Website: home-depot
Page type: delivery-shipping
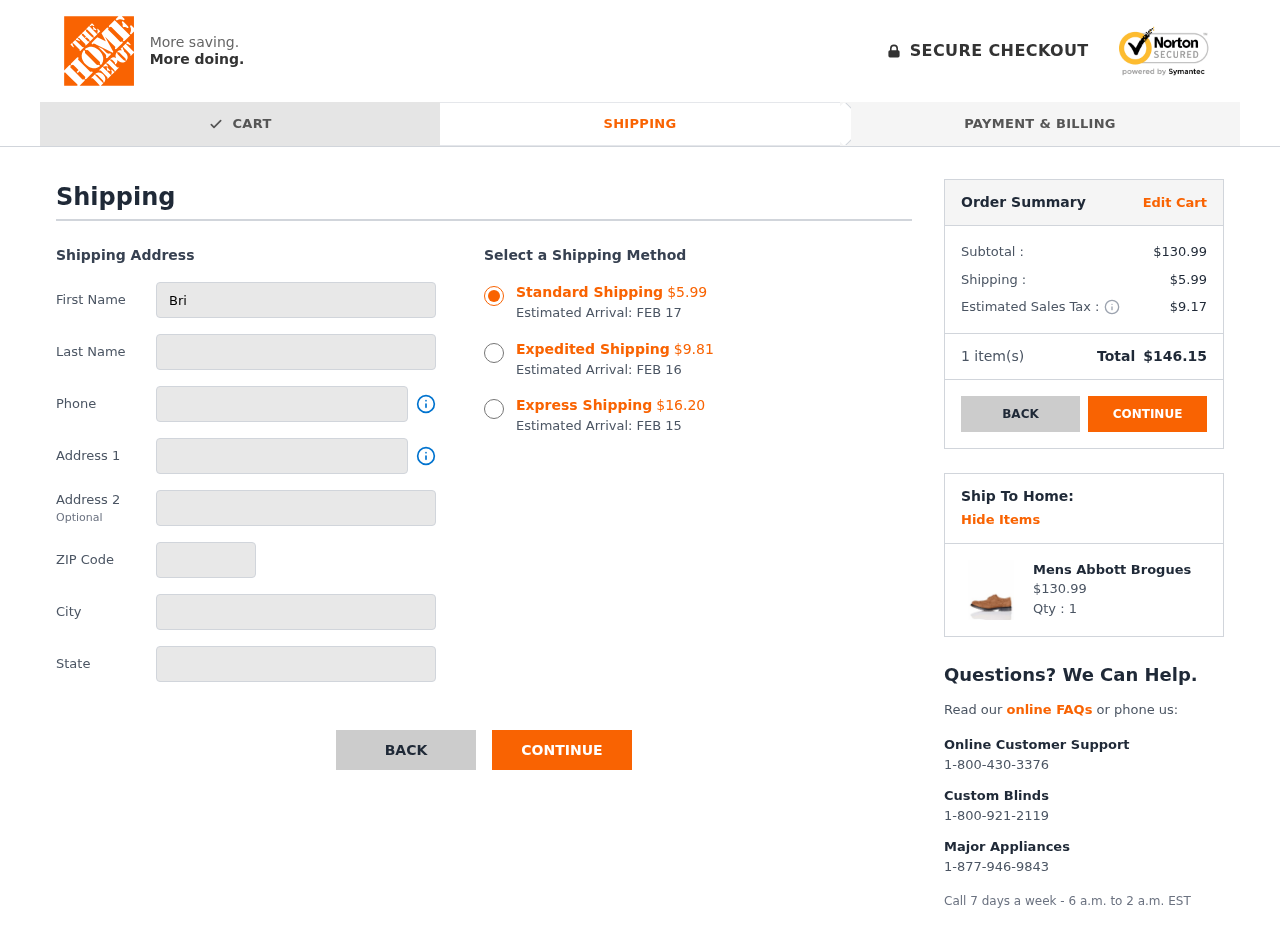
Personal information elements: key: PII_CITY
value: Port Mary
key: PII_FIRSTNAME
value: Bridget
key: PII_LASTNAME
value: Zuniga
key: PII_PHONE
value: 8193763019
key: PII_POSTCODE
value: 30504
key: PII_STATE
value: Louisiana
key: PII_STREET
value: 677 Dustin Squares
Product elements: key: PRODUCT1_NAME
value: Mens Abbott Brogues
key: PRODUCT1_PRICE
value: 130.99
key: PRODUCT1_QUANTITY
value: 1
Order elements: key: ORDER_SHIPPING_COST_STANDARD
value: $5.99
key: ORDER_DELIVERY_DATE
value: FEB 17
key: ORDER_SHIPPING_COST_EXPEDITED
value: $9.81
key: ORDER_DELIVERY_DATE_EXPEDITED
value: FEB 16
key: ORDER_SHIPPING_COST_EXPRESS
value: $16.20
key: ORDER_DELIVERY_DATE_EXPRESS
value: FEB 15
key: ORDER_SUBTOTAL
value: $130.99
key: ORDER_SHIPPING_COST
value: $5.99
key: ORDER_TAX
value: $9.17
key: ORDER_NUM_ITEMS
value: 1
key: ORDER_TOTAL
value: $146.15